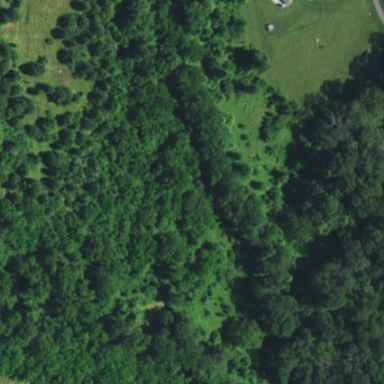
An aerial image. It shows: Beautiful woodland area.